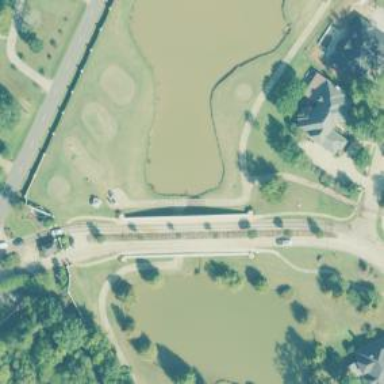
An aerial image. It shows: Footway that resembles golf path.